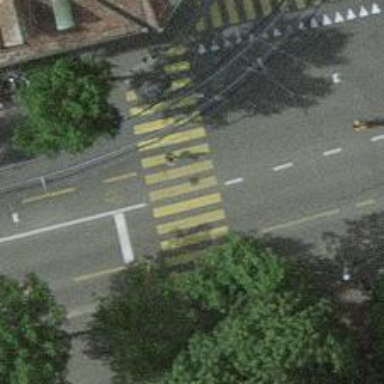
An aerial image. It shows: Road crossing with traffic signals.